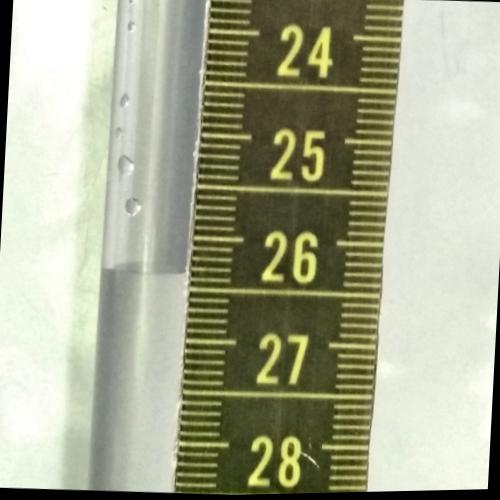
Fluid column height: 26.3 cm